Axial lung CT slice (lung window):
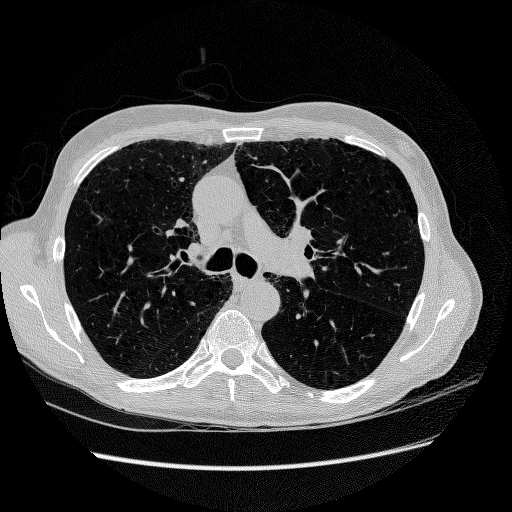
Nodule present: no